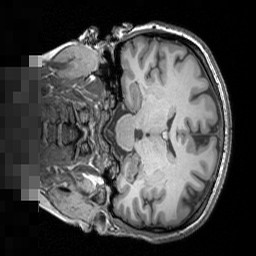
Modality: T1w
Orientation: coronal
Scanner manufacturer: siemens
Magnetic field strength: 3 T
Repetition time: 1.5 s
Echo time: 0.00291 s